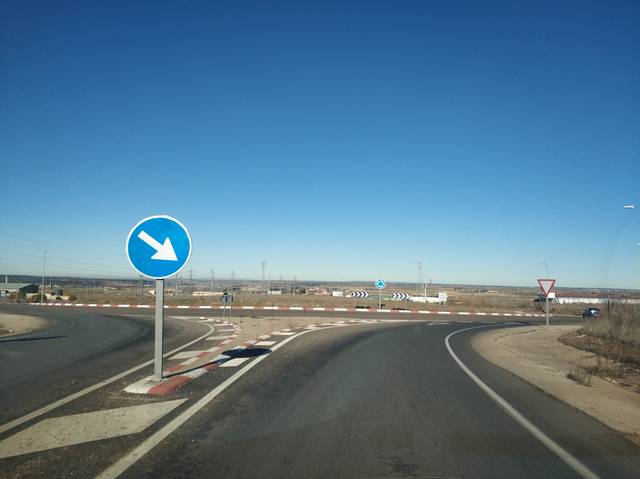
Region: Spain
Coordinates: 40.985, -5.683